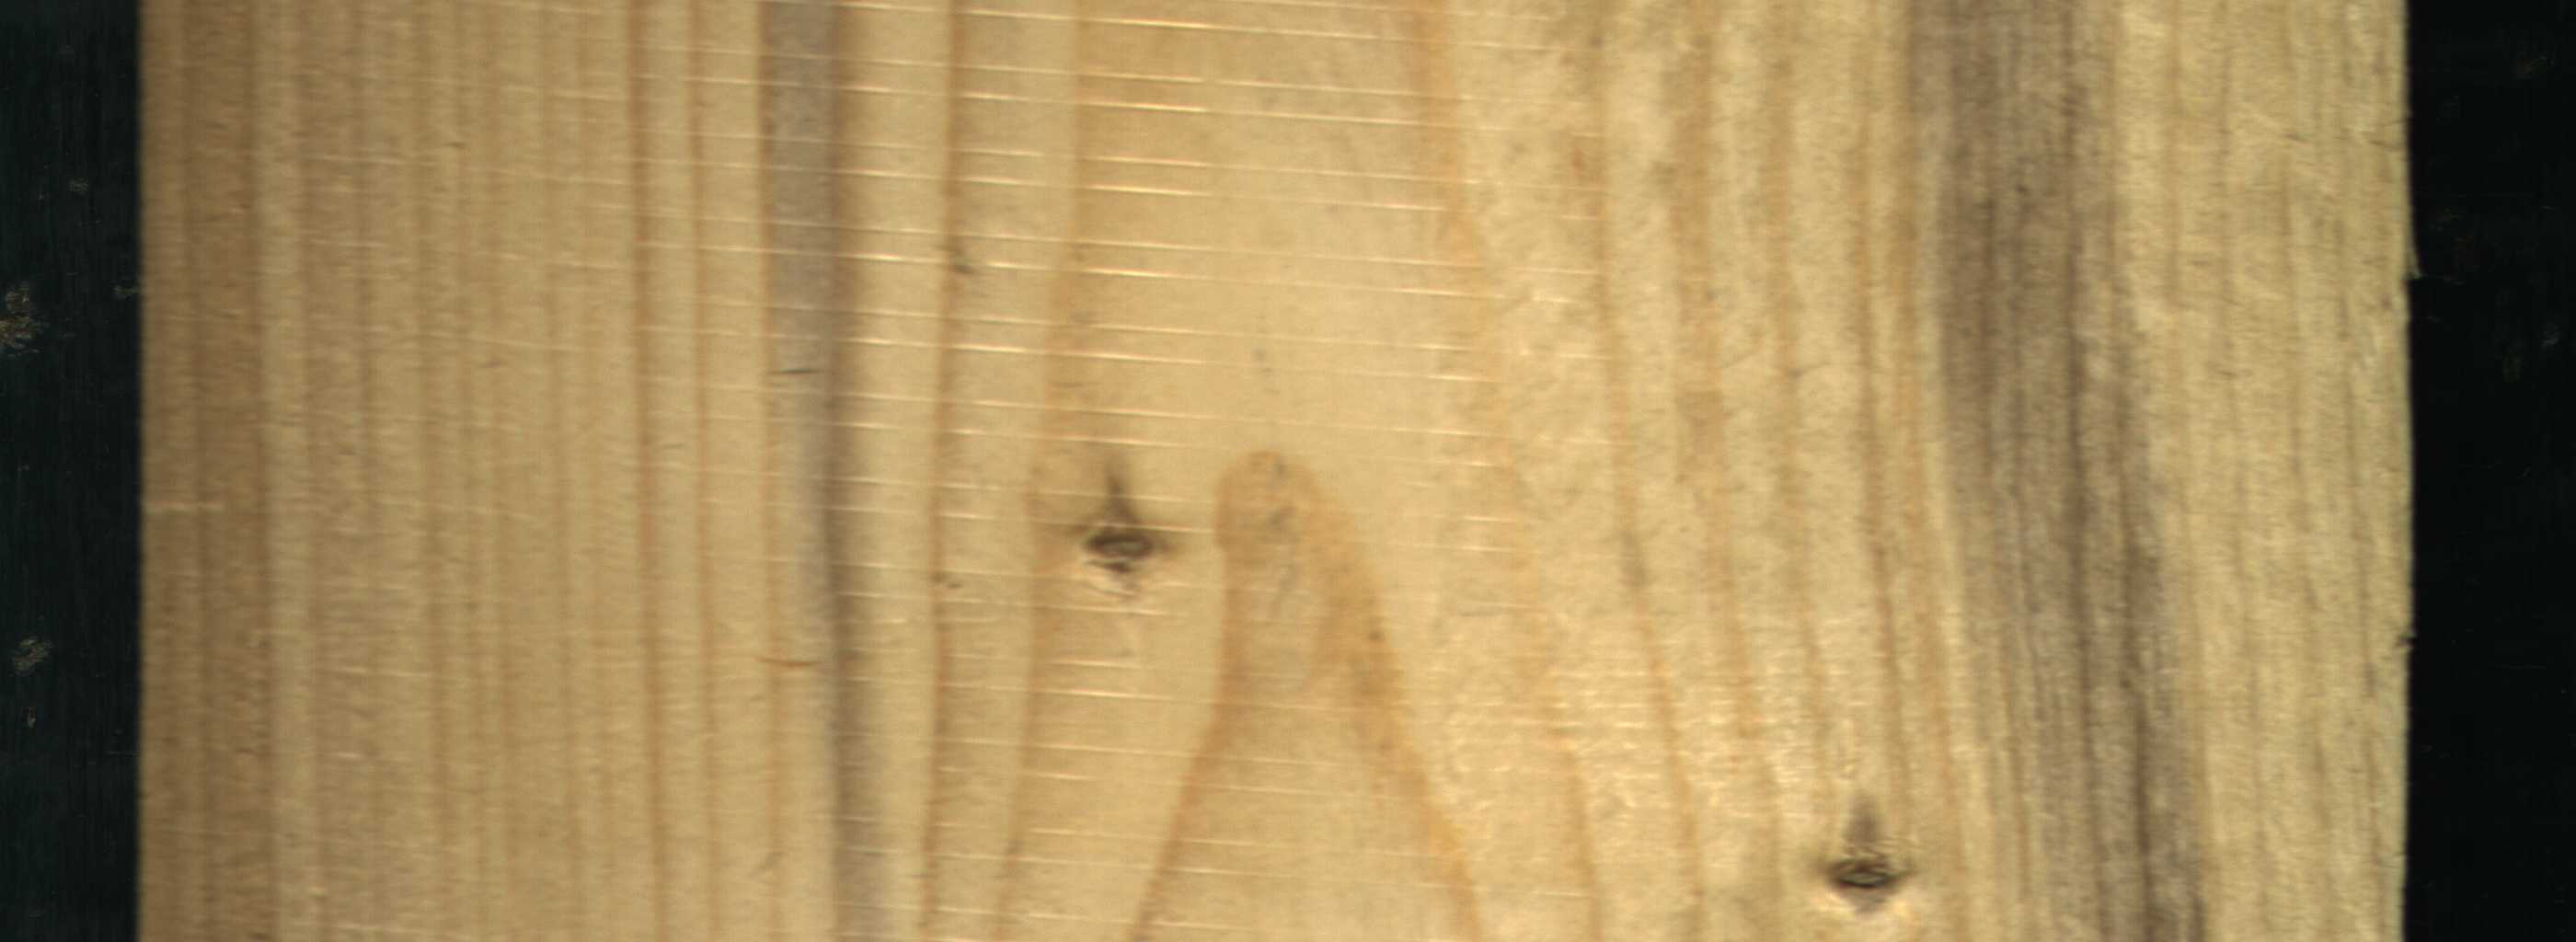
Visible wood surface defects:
Live_Knot
Live_Knot